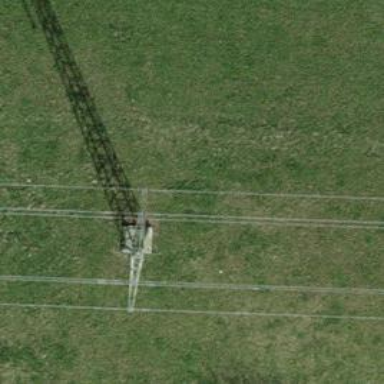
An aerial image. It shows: Lattice structure tower.